Field crop: maize
Growth stage: 2
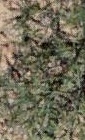
Species: salsola